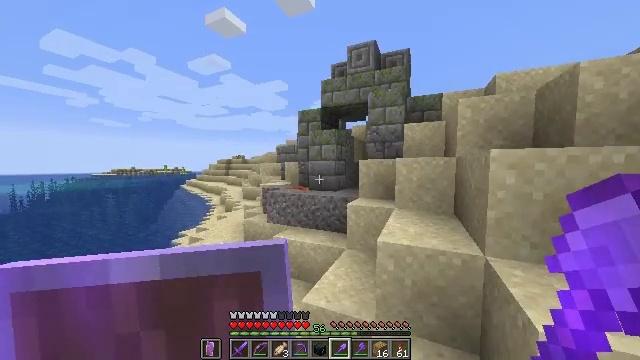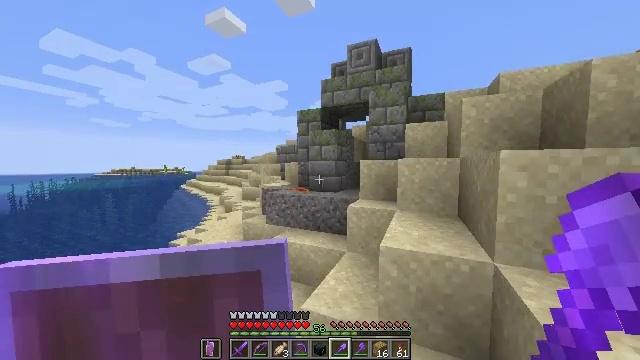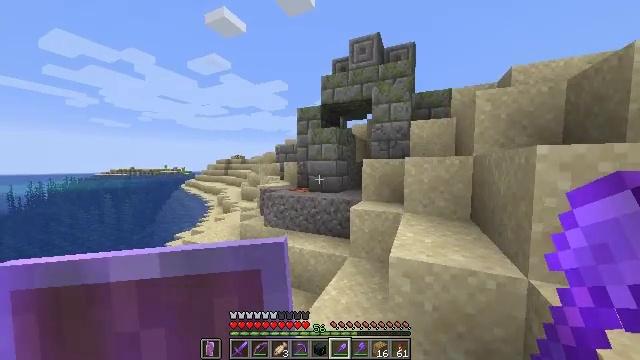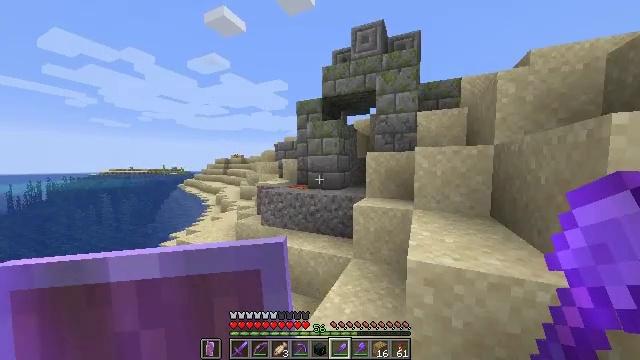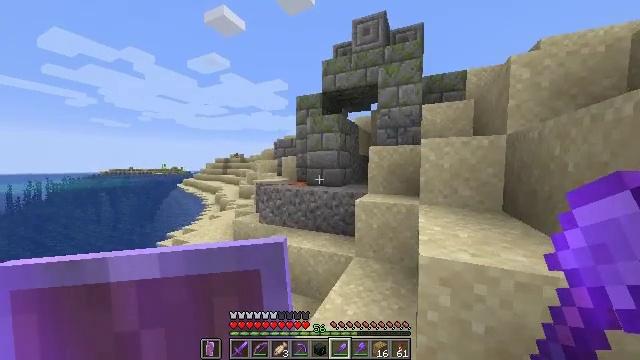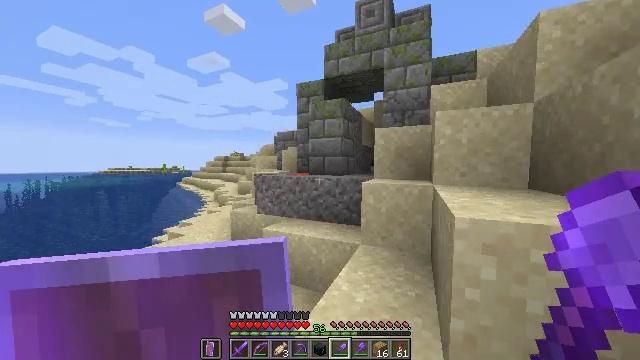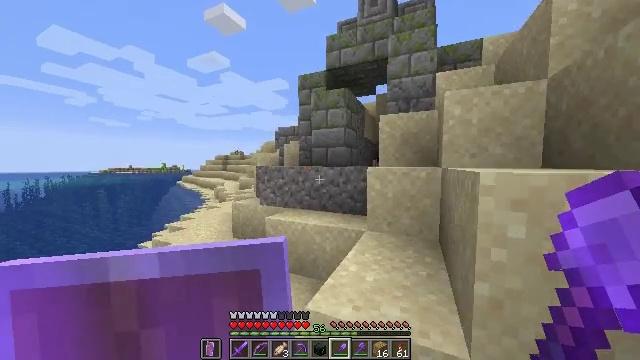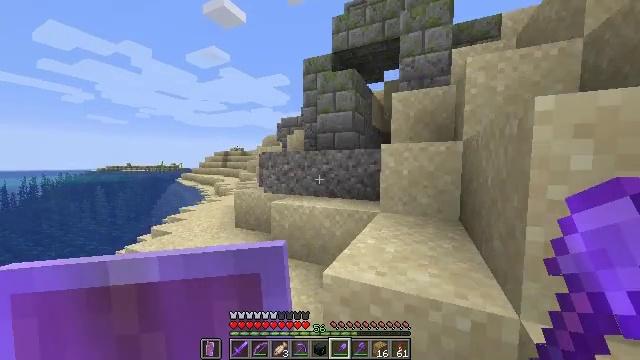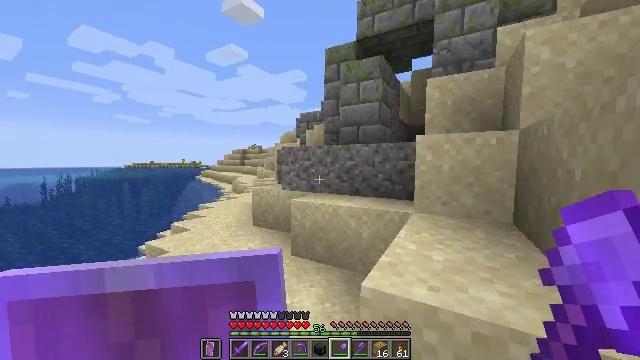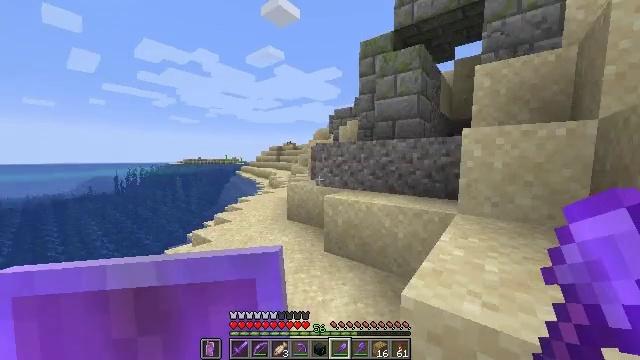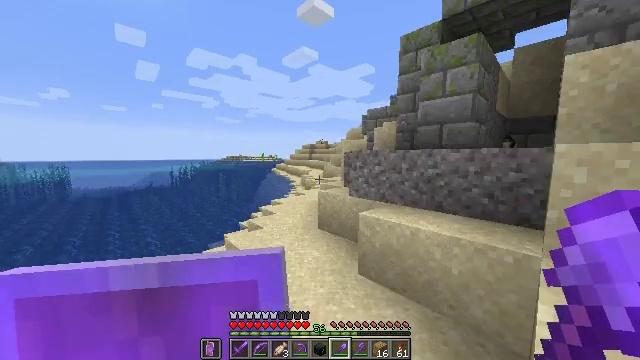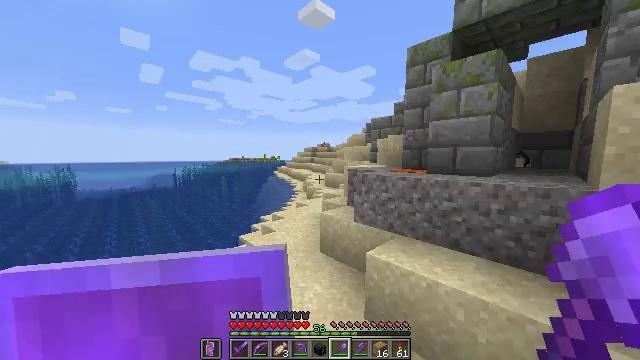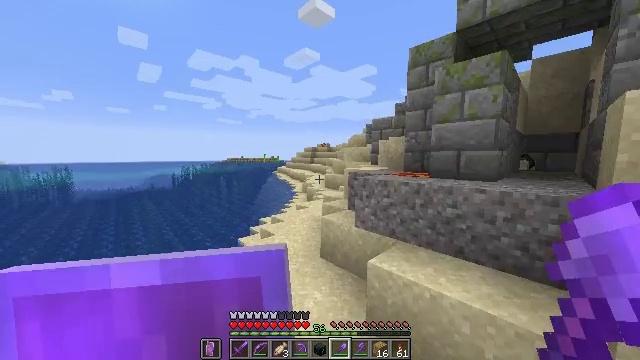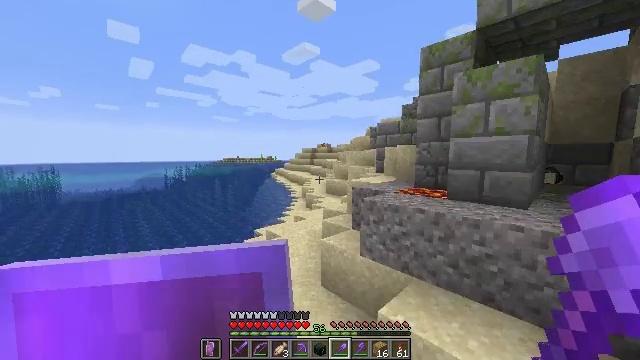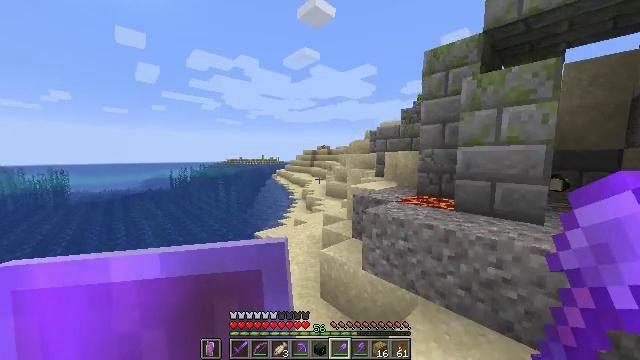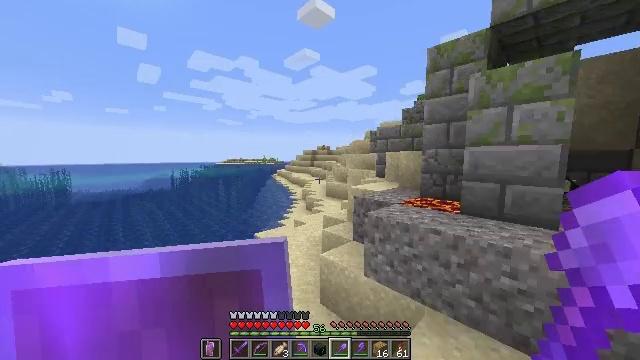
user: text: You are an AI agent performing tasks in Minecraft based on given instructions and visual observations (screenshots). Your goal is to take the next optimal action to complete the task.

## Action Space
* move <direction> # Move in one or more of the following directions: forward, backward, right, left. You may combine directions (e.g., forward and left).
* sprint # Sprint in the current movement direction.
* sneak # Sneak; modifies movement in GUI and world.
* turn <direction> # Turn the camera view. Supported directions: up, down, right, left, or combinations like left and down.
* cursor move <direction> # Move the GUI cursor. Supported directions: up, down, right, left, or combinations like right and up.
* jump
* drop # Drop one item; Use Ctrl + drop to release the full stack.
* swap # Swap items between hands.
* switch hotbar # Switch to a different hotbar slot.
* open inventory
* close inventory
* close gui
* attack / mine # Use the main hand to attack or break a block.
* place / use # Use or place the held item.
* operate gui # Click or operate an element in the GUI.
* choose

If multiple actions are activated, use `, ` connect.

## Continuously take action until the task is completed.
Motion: motion action
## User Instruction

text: Gather sand from the desert.
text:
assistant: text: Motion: move forward, sprint
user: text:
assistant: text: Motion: move forward, sprint
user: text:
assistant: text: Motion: move forward, sprint
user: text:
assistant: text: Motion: move forward, sprint
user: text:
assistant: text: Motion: move forward, sprint
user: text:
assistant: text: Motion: move forward, sprint
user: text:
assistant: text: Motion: move forward, sprint
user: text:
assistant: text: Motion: move forward, sprint, turn left
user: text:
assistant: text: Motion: move forward, sprint, turn left and down
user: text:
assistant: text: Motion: move forward, sprint, turn left, jump
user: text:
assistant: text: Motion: move forward, sprint, jump
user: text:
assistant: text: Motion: move forward, sprint, jump
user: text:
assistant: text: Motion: move forward, sprint, jump
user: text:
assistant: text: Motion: move forward, sprint
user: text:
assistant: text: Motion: move forward, sprint
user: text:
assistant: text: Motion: move forward, sprint
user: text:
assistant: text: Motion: move forward, sprint
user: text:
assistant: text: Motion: move forward, sprint
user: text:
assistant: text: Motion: move forward, sprint
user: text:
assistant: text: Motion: move forward, sprint
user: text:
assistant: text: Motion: move forward, sprint
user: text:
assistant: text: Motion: move forward, sprint
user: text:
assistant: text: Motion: move forward, sprint, turn right
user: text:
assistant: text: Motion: move forward, sprint, turn right and down
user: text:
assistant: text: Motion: move forward, sprint, turn right
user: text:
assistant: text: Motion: move forward, sprint
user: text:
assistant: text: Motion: move forward, sprint
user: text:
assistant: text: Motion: move forward, sprint
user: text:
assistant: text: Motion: move forward, sprint
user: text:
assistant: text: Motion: move forward, sprint